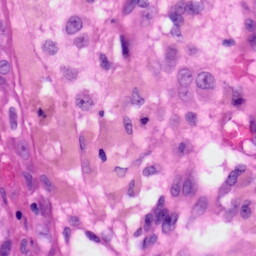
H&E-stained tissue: Skin